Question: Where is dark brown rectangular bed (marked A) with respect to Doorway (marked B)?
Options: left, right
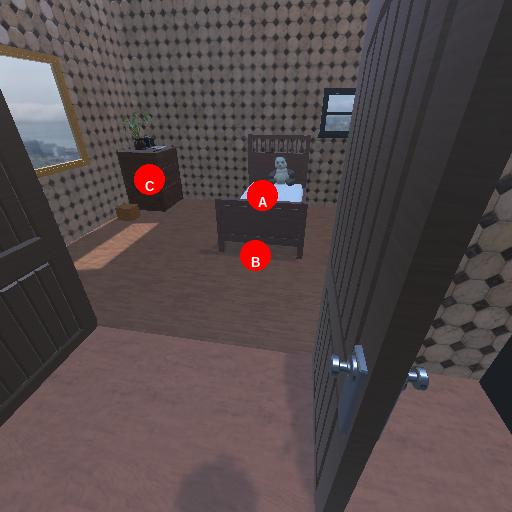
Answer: left